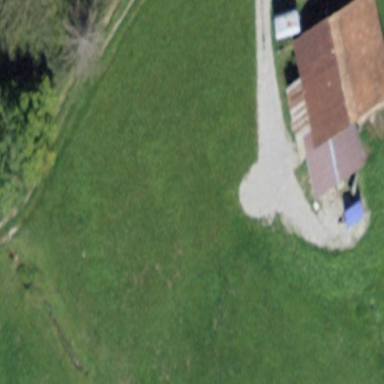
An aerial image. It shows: Farmyard area.